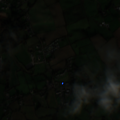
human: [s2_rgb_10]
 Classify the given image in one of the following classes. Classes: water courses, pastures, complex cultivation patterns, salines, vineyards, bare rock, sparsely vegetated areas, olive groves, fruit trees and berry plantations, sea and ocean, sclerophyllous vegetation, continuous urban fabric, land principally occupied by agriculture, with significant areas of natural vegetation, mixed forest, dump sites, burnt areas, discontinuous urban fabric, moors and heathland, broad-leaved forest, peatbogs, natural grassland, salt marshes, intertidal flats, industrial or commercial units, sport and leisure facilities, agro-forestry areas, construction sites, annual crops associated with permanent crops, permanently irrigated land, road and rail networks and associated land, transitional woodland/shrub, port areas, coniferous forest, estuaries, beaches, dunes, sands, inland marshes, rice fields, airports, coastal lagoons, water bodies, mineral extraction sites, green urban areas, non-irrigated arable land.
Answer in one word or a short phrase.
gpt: non-irrigated arable land, pastures, complex cultivation patterns